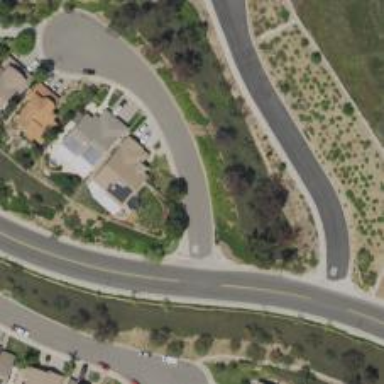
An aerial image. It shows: Residential road with sidewalk on the left side.